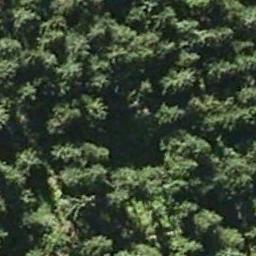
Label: forest